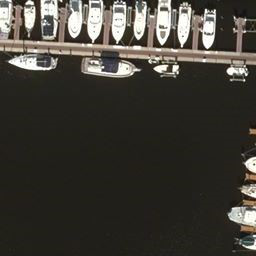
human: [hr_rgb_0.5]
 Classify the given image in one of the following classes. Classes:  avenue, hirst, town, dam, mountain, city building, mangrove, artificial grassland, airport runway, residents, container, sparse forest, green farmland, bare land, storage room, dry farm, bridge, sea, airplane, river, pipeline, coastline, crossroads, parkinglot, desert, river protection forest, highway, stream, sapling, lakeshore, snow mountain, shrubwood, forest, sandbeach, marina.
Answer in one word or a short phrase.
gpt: marina